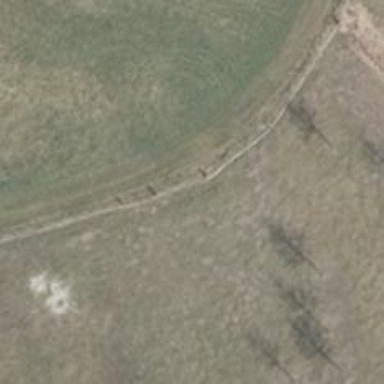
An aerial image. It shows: Grass track with grade 5 tracktype.